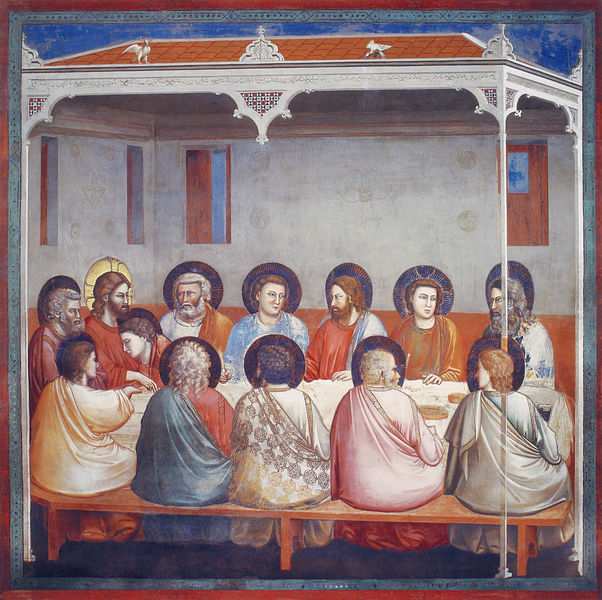
Titel: Arenakapelle / Scrovegni-Kapelle
Künstler: Giotto di Bondone
Standort: Padua, Arenakapelle (EU - I - Venetien)
Schlagwörter: blau, gemälde, weiß, sitzen, fenster, raum, tisch, zimmer, dach, gebäude, haus, rot, johannes, teller, farben, bank, bänke, heiligenschein, christus, jesus, baldachin, abendmahl, jünger, apostel, judas, abendmal, 14. jahrhundert, wallende gewänder, 15. jahrundert, abendmahl jünger jesus johannes